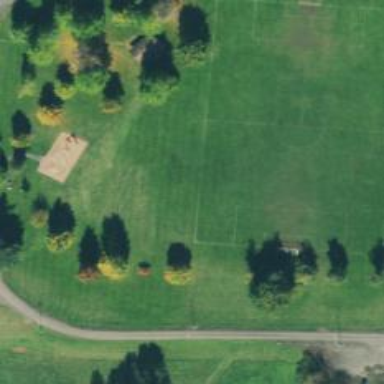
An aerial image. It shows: Soccer pitch for leisure land activities.